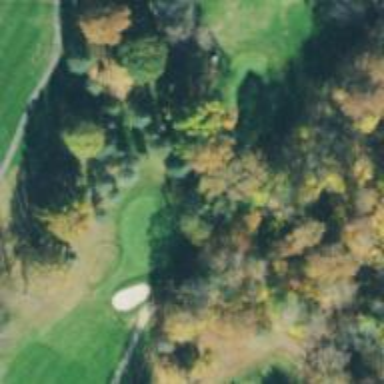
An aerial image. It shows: Golf hole.